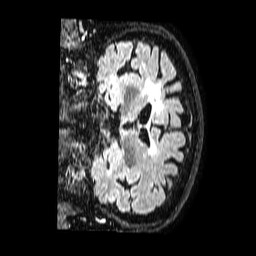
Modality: FLAIR
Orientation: coronal
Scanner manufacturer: philips
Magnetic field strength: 1.5 T
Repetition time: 4.8 s
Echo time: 0.3 s